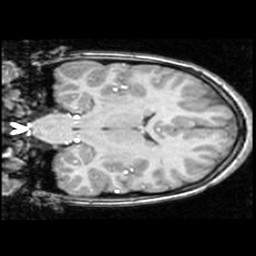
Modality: T1w
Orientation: coronal
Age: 11
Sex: male
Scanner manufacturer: ge
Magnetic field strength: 1.5 T
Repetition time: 0.03333 s
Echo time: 0.008 s